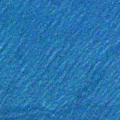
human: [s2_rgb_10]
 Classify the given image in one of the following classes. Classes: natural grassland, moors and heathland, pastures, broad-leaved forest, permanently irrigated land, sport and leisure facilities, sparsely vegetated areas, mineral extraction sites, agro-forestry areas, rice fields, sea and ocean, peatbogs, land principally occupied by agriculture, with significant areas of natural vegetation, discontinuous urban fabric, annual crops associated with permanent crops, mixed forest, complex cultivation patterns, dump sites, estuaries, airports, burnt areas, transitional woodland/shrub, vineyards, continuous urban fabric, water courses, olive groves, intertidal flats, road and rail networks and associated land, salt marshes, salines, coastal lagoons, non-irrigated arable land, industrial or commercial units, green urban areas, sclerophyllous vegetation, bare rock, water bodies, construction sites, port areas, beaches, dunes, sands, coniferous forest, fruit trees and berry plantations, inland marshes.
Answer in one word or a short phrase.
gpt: sea and ocean